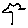
Label: tree